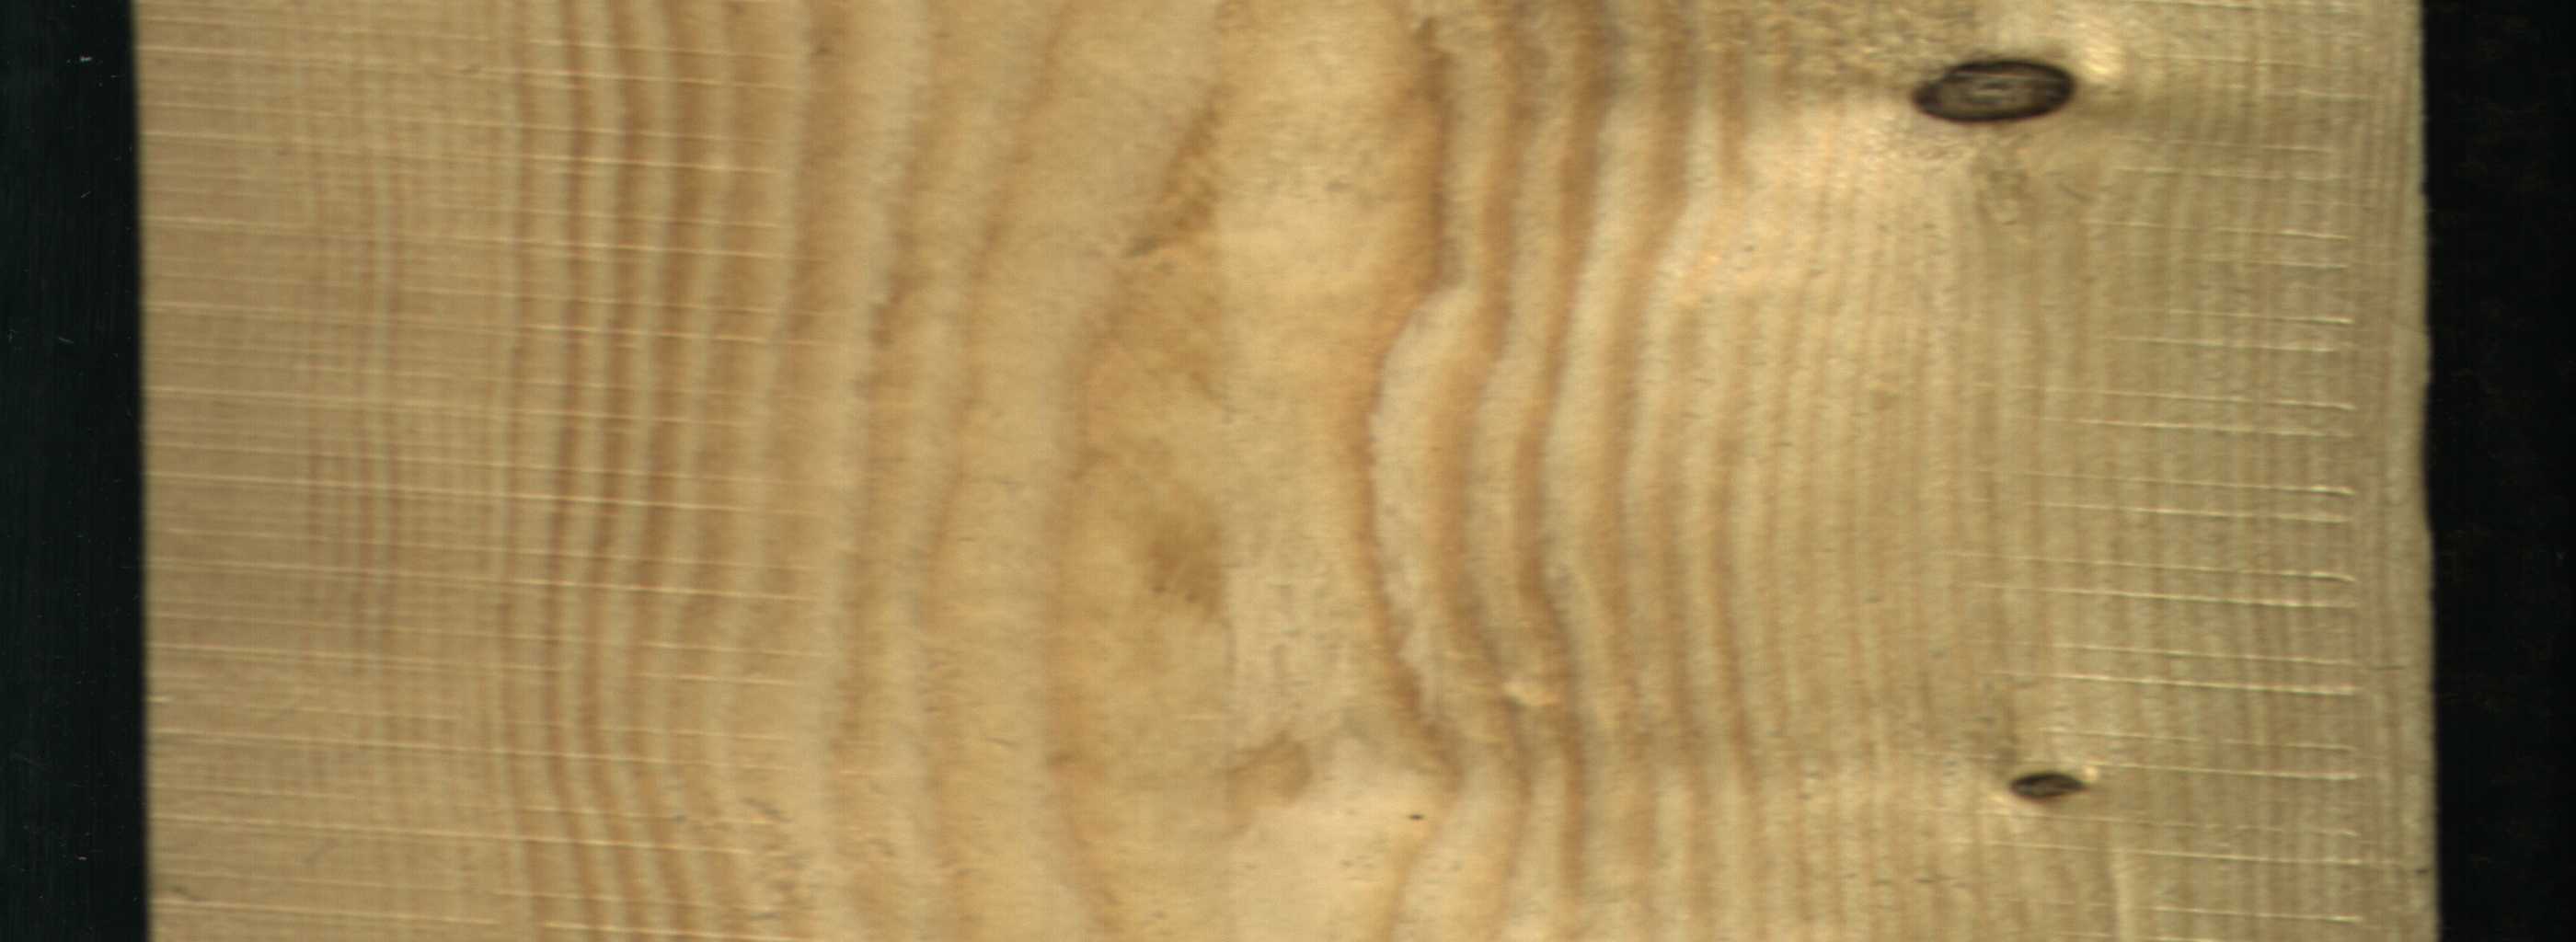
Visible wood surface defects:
Dead_Knot
Dead_Knot